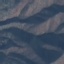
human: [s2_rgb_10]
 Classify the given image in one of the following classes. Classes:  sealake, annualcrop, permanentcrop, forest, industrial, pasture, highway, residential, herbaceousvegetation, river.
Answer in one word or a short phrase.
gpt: HerbaceousVegetation